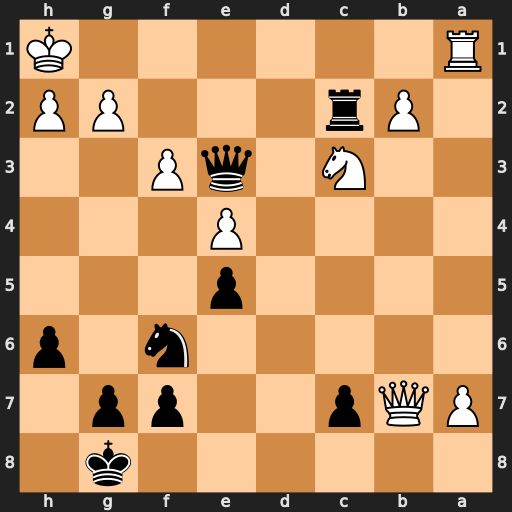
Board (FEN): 6k1/PQp2pp1/5n1p/4p3/4P3/2N1qP2/1Pr3PP/R6K
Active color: b
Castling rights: -
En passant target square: -
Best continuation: Rc1+ Rxc1 Qxc1+ Nd1 Qxd1#